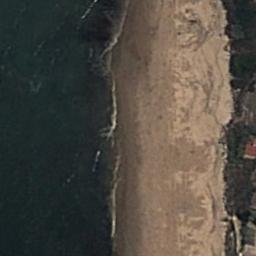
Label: beach